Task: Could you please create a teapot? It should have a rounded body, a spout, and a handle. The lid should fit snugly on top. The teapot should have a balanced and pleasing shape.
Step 33:
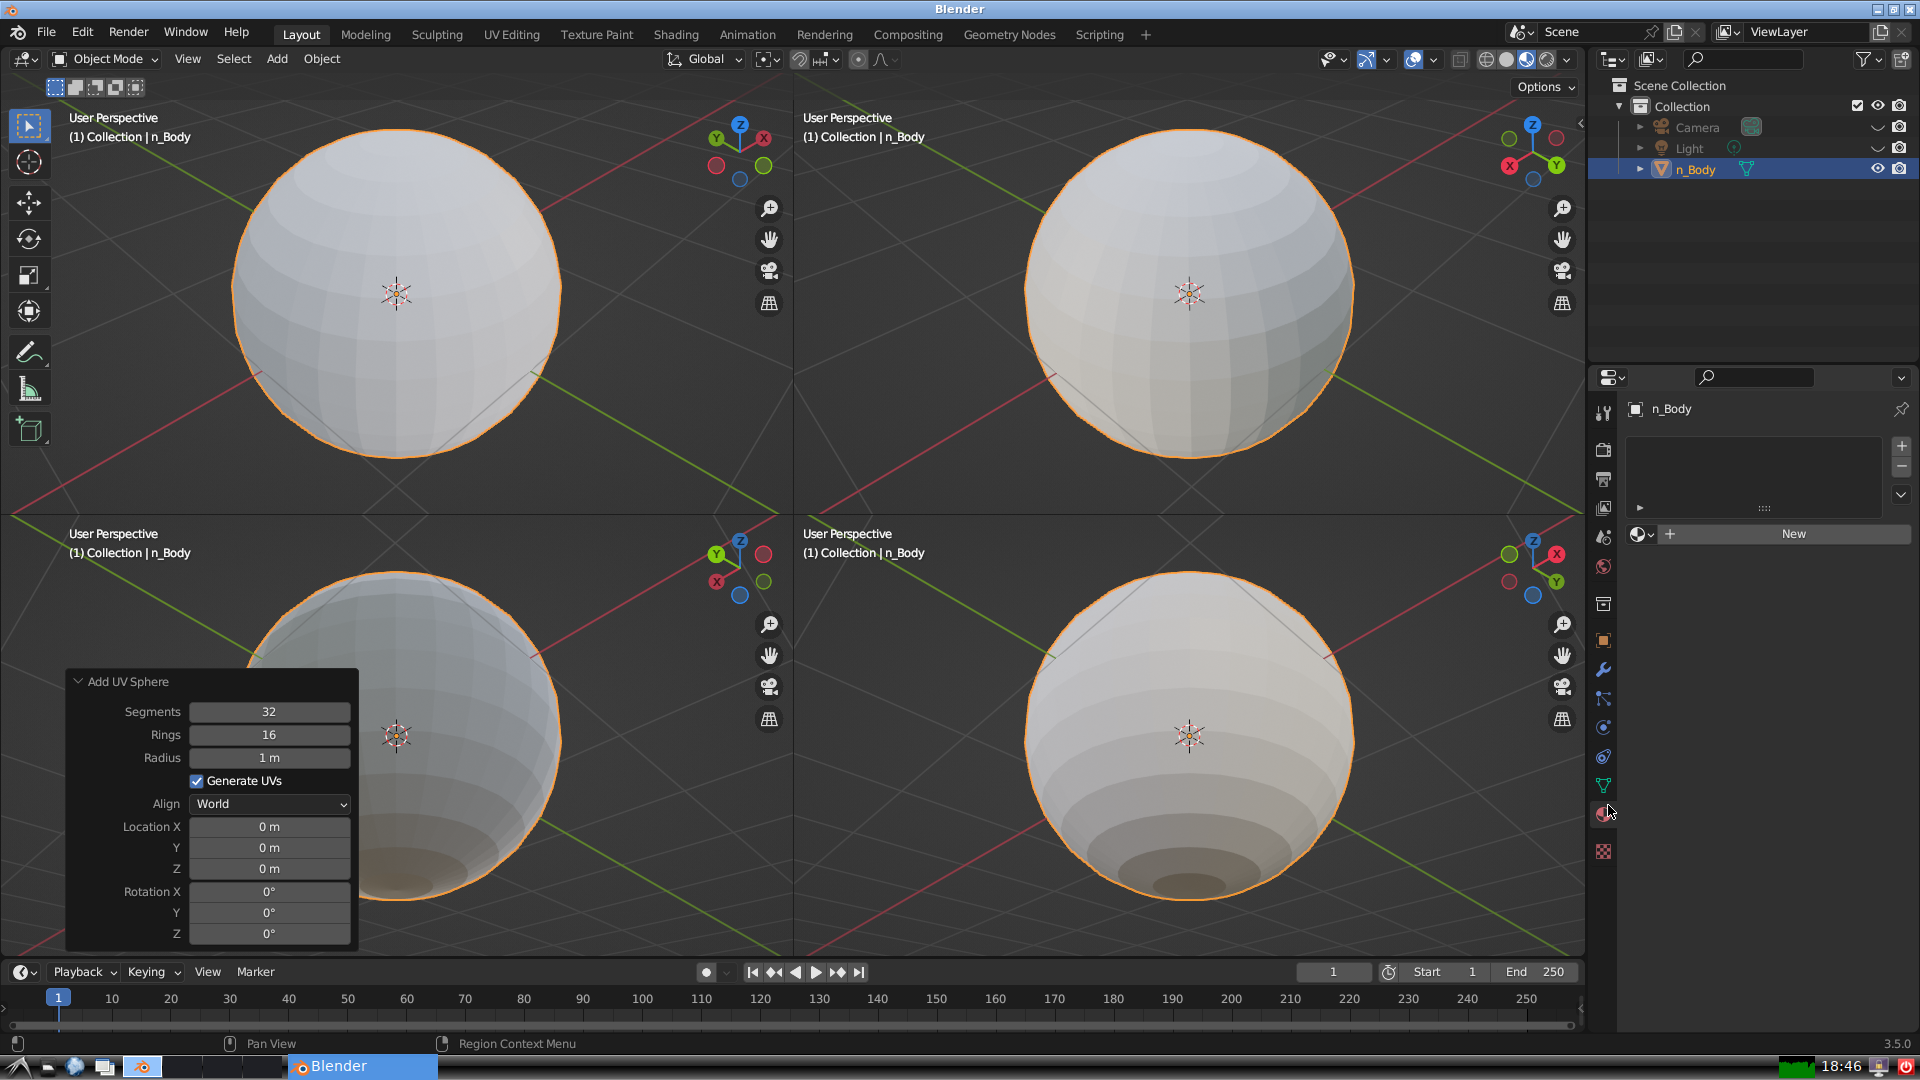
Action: {"mouse_move": [1795, 523]}